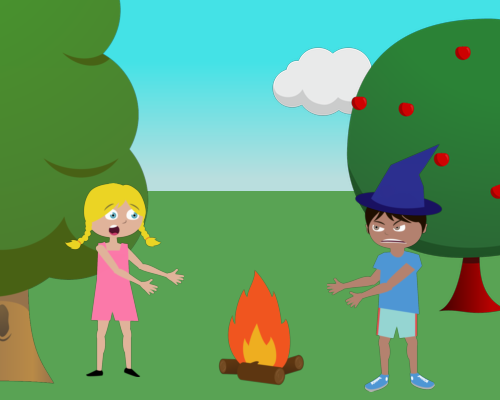
Medium tree, hole faces left, trunk at left edge. Large girl, faces right, mouth open, arms out, pigtail near bottom of trunk. Large fire, 2 inches in front of girl, level with her feet. Large boy, faces left, smiling, arms out, witch hat, eyebrows at horizon. Girl's head level with horizon. Small apple tree, trunk touches right edge, same level as other tree. Medium cloud, right side hidden by apple tree.